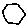
Label: hexagon